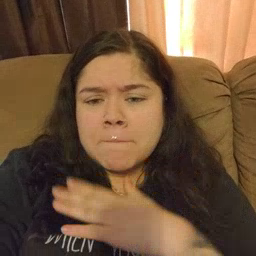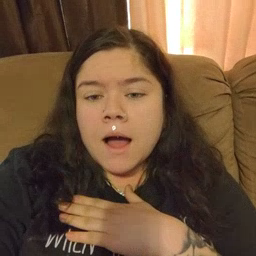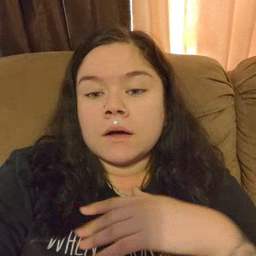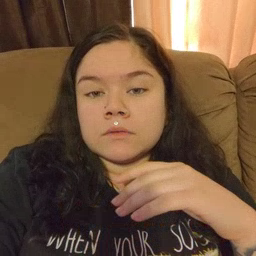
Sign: minemy